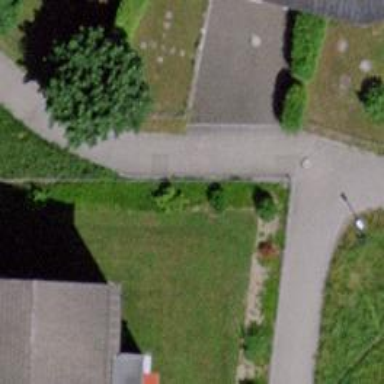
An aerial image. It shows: Paved footway.